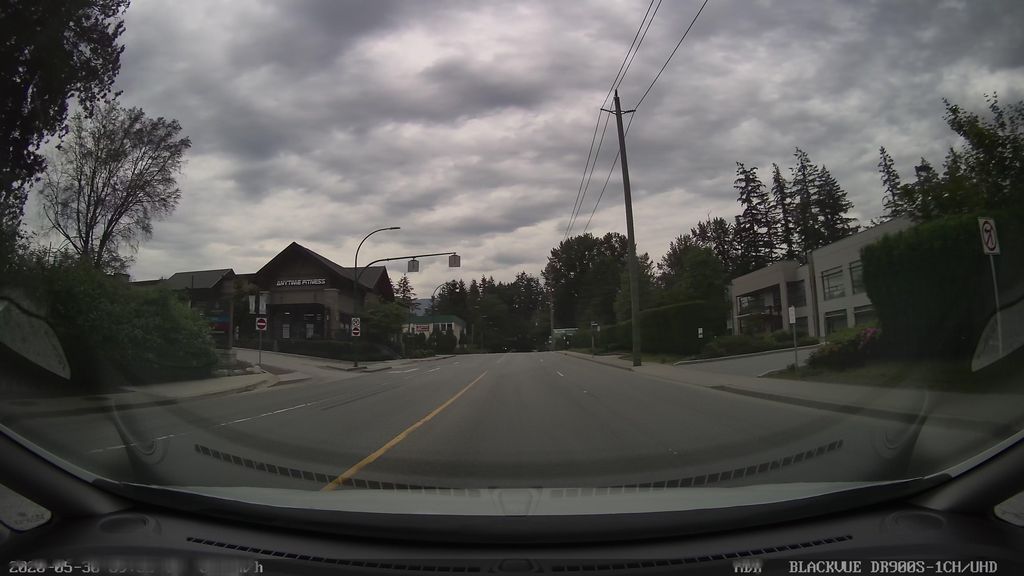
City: vancouver